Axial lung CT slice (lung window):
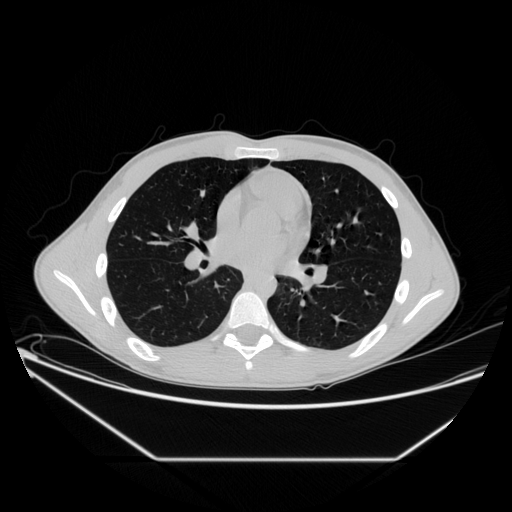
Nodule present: no